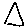
Label: triangle